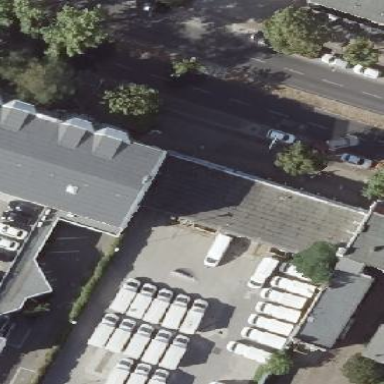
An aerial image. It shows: Flat-roofed retail building with car rental service. The building is white in color.